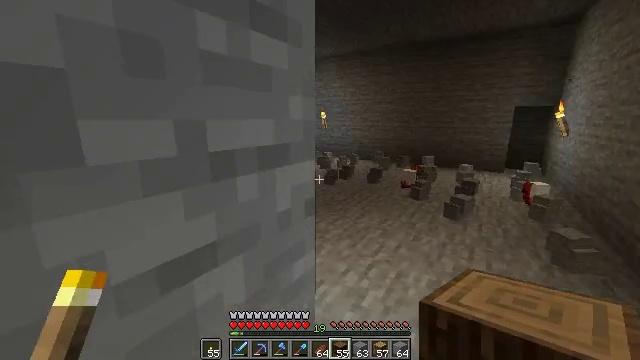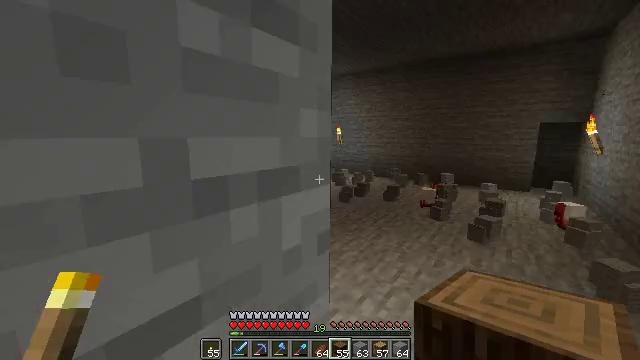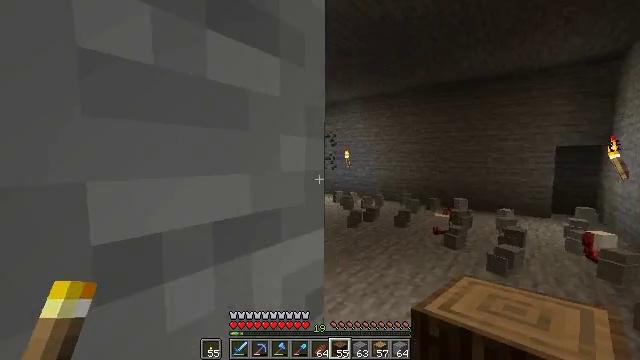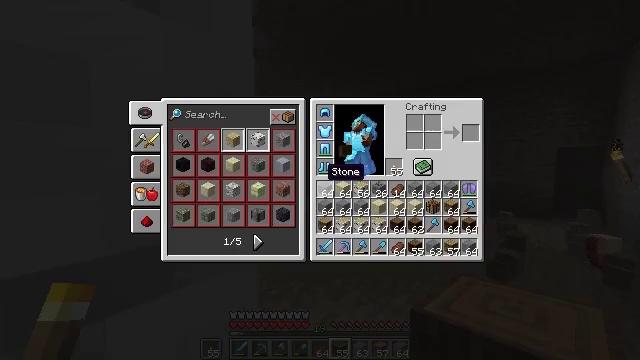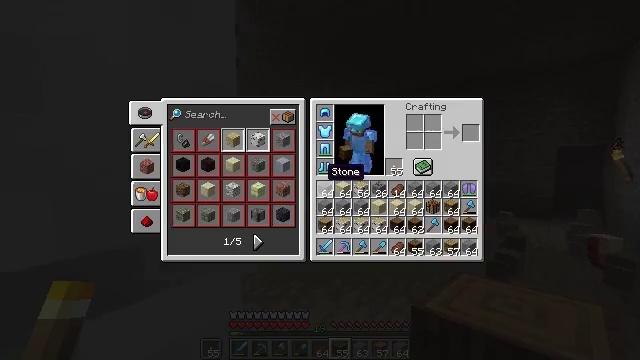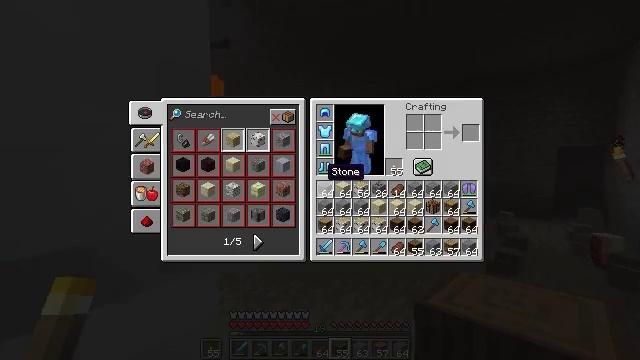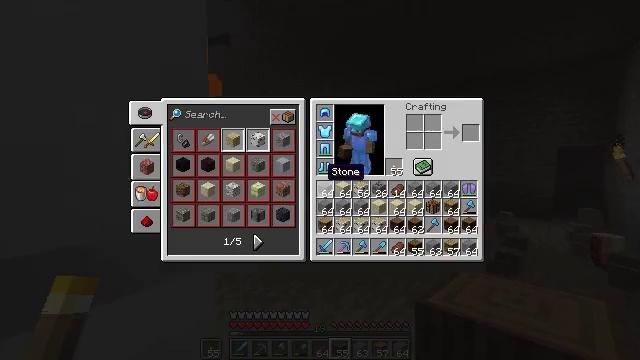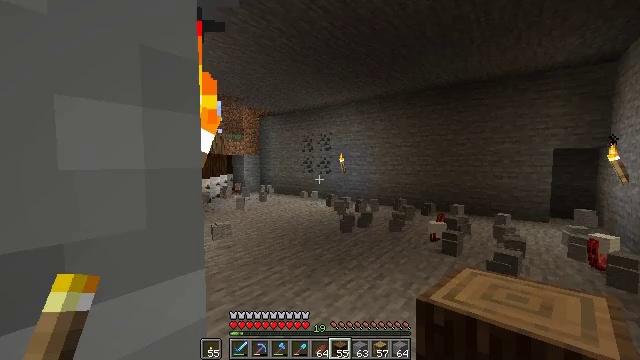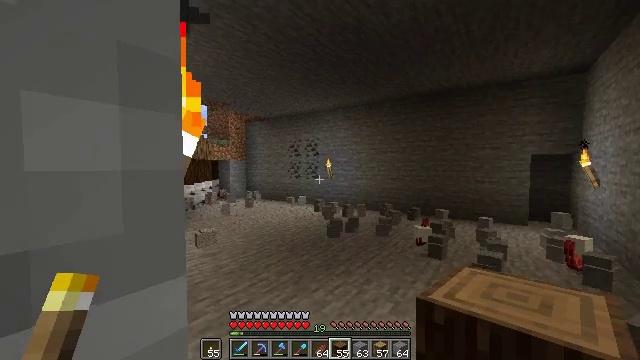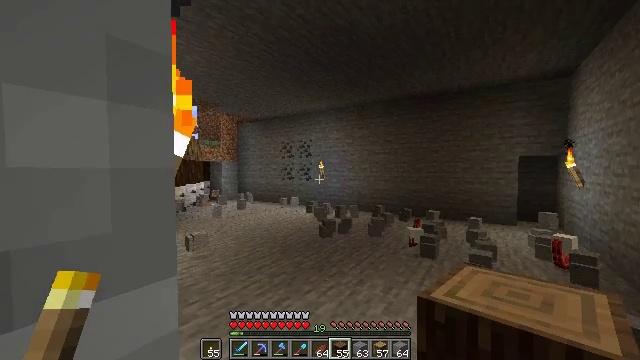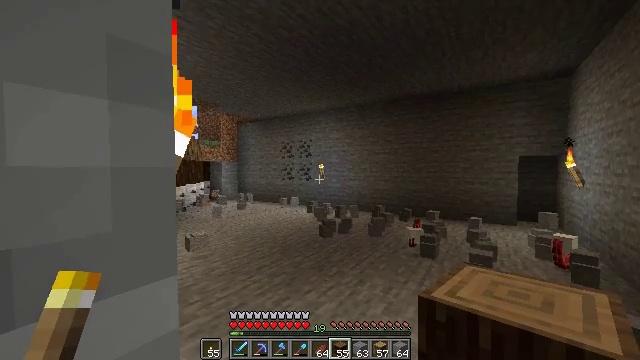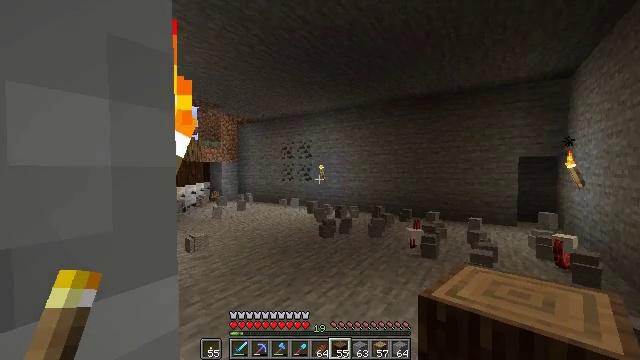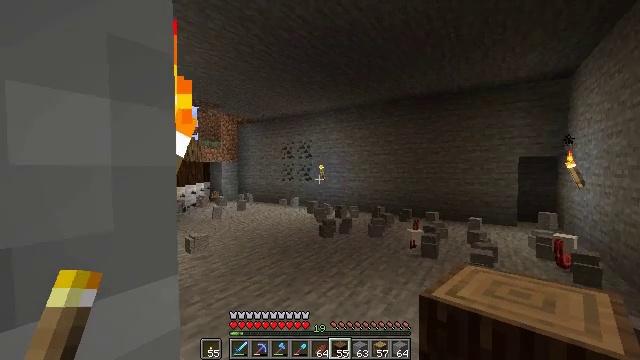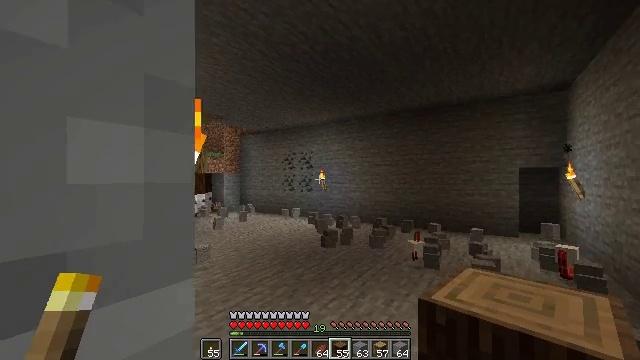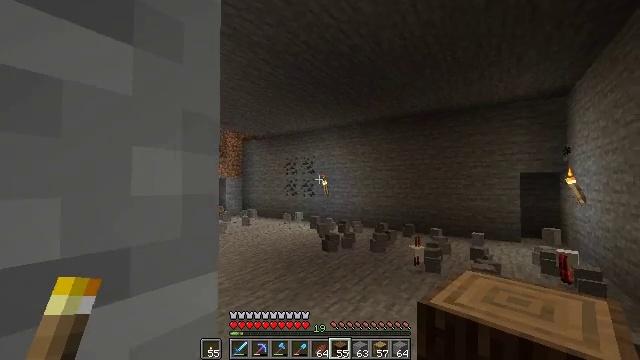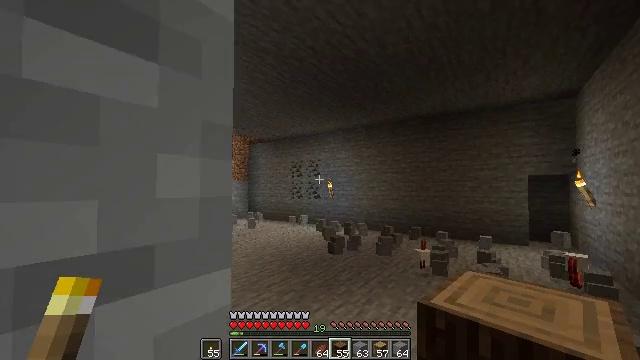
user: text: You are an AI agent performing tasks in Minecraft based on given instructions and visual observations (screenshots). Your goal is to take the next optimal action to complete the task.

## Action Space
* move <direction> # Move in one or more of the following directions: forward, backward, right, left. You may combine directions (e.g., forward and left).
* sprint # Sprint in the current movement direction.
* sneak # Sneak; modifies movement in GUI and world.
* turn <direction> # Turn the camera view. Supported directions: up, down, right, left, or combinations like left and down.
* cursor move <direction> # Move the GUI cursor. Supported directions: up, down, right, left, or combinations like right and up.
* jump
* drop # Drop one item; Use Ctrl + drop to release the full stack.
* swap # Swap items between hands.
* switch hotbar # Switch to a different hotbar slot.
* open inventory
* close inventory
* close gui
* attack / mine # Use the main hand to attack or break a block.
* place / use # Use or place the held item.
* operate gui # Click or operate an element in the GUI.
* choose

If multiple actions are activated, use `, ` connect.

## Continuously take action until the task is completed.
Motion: motion action
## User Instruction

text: Drop a stone.
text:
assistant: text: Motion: move forward, turn left and up
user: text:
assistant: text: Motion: move forward, turn left and up
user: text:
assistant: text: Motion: move forward, open inventory
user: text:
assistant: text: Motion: move forward, open inventory
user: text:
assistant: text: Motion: open inventory
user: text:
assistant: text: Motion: no_op
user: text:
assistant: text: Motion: no_op
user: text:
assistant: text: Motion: turn right and up
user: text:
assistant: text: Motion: turn right
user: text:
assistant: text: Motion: no_op
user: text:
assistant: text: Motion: no_op
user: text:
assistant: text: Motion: no_op
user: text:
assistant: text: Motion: move back, turn up
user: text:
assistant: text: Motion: move back, turn up
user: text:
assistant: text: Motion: move back, turn left
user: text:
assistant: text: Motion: move forward
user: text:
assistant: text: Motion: move forward and move right
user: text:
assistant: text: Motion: move forward and move right
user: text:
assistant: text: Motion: move forward and move right, turn left
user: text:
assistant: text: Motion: move forward and move right
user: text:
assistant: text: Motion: move forward and move right, turn left
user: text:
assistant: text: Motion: move forward and move right, turn left and up
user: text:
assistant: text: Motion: move forward and move right, turn left and up
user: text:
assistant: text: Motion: move forward and move right, turn up
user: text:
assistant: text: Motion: move forward and move right, turn right and down
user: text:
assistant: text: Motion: move forward and move right
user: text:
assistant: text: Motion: move forward and move right
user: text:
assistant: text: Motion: move forward and move right
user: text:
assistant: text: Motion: move forward and move right, turn right
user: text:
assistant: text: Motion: move forward and move right, turn up